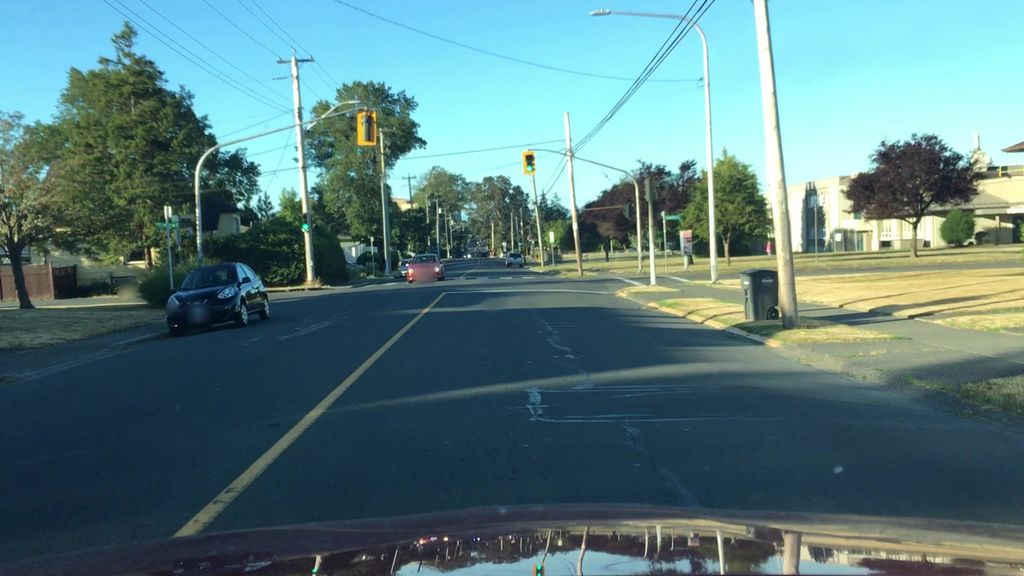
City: victoria